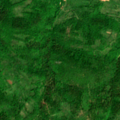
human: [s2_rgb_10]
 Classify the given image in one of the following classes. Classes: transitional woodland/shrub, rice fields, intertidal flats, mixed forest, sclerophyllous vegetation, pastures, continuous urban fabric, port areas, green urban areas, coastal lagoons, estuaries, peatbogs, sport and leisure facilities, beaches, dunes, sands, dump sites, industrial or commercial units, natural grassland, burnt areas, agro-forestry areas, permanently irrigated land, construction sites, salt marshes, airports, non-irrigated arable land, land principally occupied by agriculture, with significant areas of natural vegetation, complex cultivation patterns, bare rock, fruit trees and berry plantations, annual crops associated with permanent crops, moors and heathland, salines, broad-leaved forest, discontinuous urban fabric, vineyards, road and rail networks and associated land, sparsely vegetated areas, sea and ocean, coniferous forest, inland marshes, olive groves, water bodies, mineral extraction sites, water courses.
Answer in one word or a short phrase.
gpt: non-irrigated arable land, land principally occupied by agriculture, with significant areas of natural vegetation, broad-leaved forest